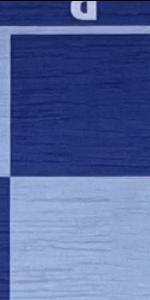
Label: Empty